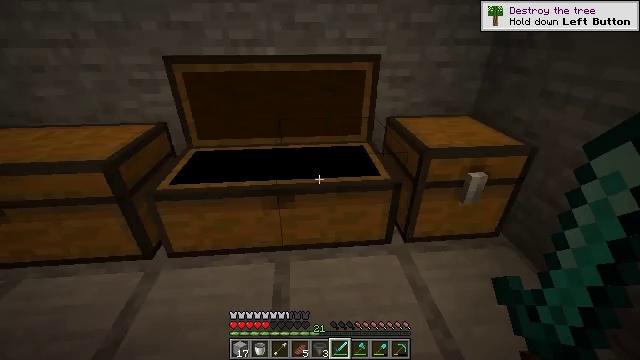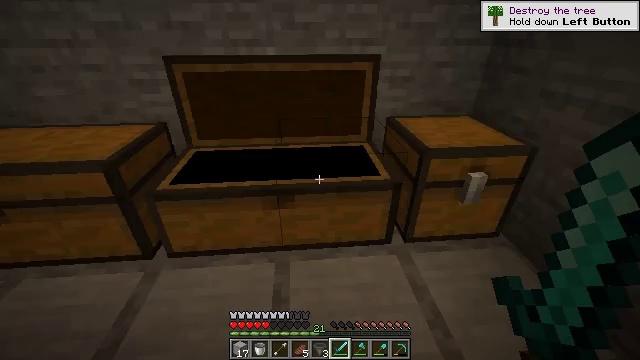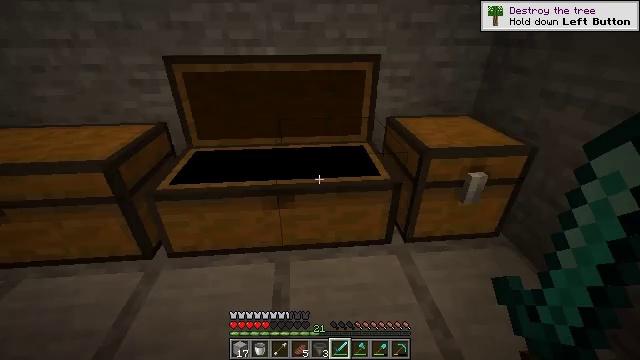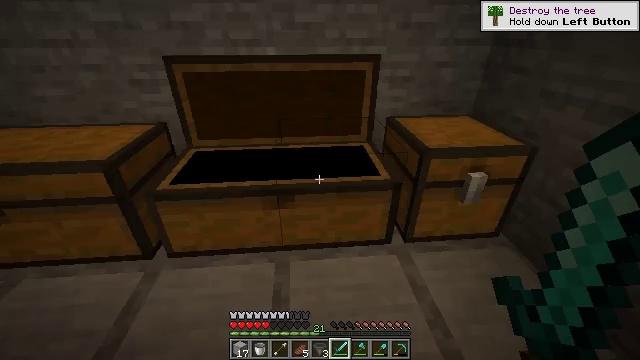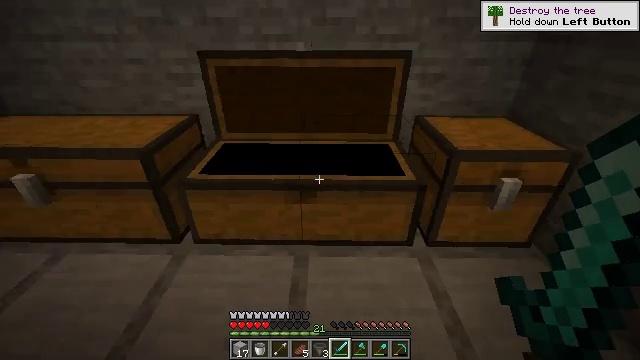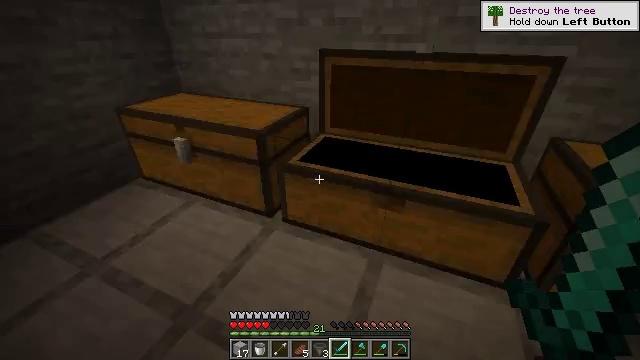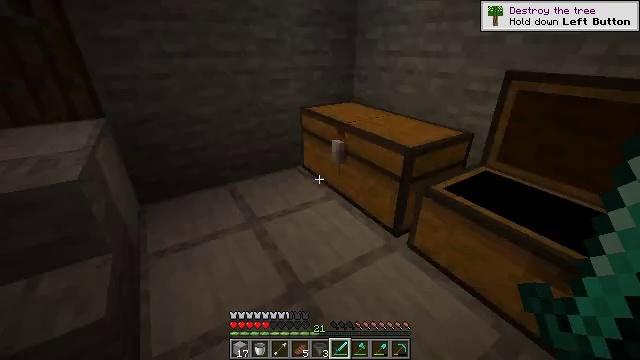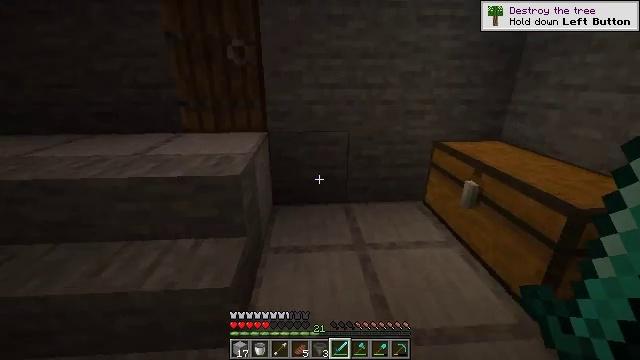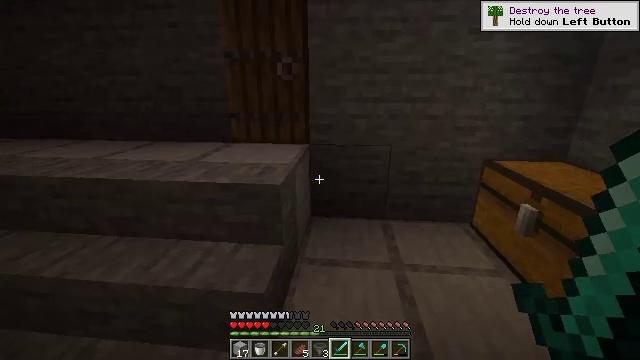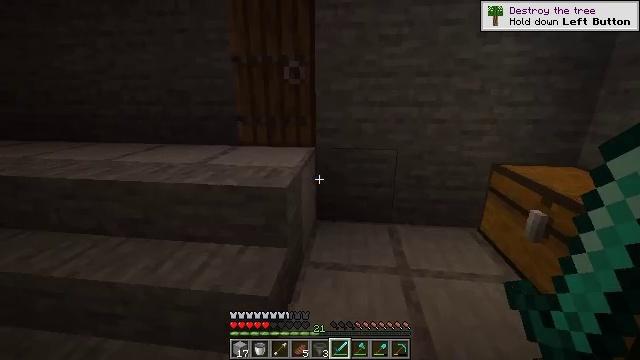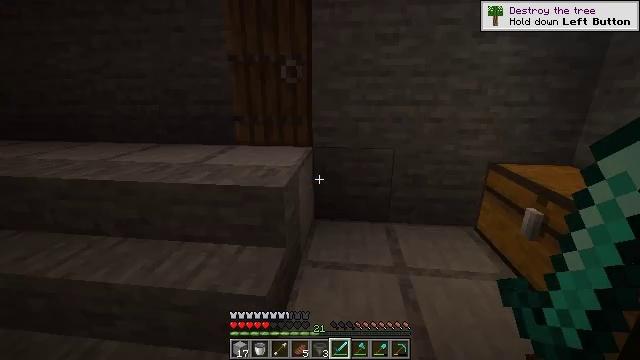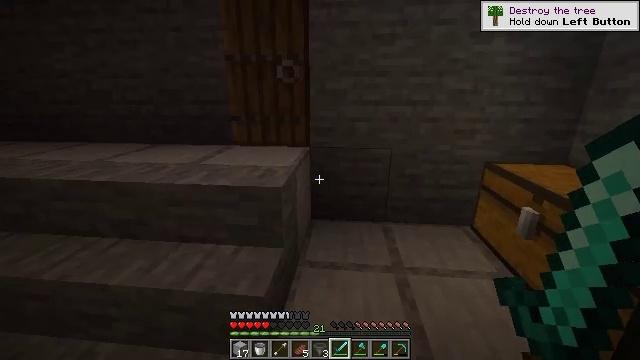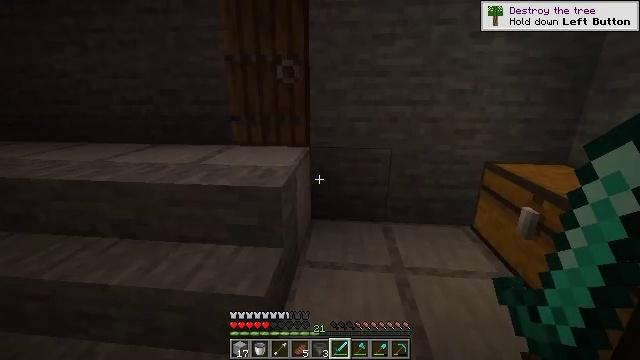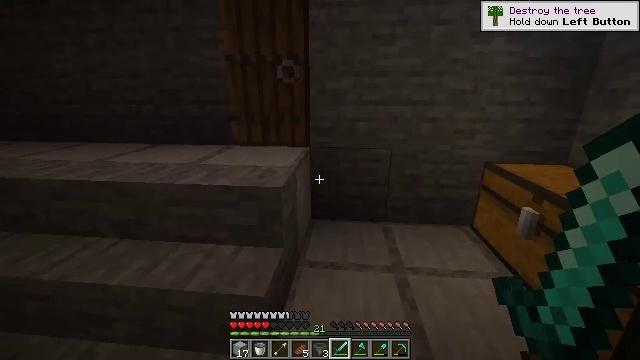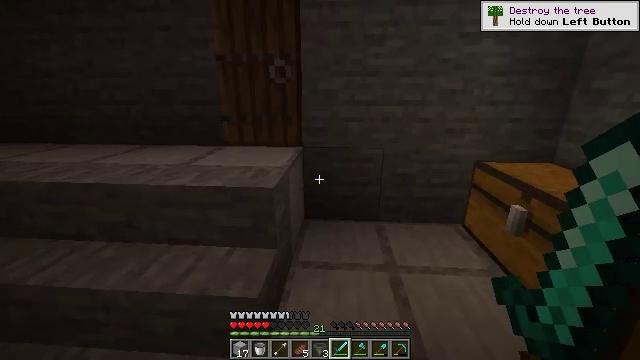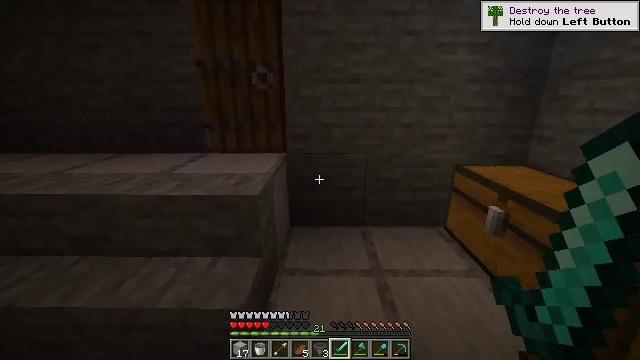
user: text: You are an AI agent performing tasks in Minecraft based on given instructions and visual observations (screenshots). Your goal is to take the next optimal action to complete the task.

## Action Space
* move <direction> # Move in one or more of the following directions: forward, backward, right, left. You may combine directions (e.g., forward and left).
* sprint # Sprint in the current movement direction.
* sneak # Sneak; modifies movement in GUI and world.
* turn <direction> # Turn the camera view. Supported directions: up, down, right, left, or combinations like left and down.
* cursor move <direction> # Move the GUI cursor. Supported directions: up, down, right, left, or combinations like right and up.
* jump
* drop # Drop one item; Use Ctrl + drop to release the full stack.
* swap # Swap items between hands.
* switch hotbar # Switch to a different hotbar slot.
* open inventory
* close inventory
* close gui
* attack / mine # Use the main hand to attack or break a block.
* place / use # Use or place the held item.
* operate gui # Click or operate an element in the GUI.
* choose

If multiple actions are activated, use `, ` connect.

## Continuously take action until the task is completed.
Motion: motion action
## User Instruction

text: Collect the large fern.
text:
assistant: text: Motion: no_op
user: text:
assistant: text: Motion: no_op
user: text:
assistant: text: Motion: no_op
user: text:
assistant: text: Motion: turn left
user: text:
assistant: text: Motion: turn left
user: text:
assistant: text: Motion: turn left and up
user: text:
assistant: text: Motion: turn left and up
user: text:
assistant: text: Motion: turn left and up
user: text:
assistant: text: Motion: turn left
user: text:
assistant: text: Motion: no_op
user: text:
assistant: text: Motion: no_op
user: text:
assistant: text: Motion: no_op
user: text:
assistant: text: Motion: no_op
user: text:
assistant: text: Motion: turn right
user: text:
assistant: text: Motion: turn right and up
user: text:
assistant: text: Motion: move forward, turn left
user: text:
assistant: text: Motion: move forward, turn left
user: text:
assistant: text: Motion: move forward, turn left
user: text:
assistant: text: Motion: move forward, turn left
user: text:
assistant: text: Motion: move forward, turn left
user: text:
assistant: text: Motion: move forward, turn left, jump
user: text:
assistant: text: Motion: move forward, turn left, jump
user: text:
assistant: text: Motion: move forward, turn left, jump
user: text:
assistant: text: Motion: move forward and move left, jump
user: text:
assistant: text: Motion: move forward and move left
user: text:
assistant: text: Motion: move forward and move left, turn right
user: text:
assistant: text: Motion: move forward and move left, turn right
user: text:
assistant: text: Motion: move forward and move left, turn right
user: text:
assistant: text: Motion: turn right
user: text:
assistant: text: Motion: turn right